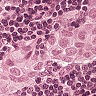
Metastatic tissue present: yes